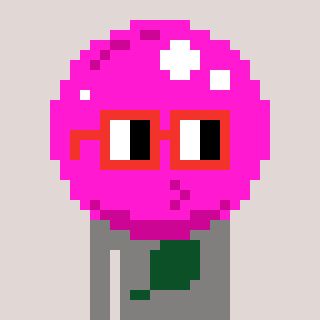
a pixel art character with square red glasses, a bubblegum-shaped head and a bluegrey-colored body on a warm background